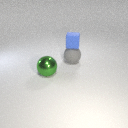
small blue rubber cube above large gray rubber sphere